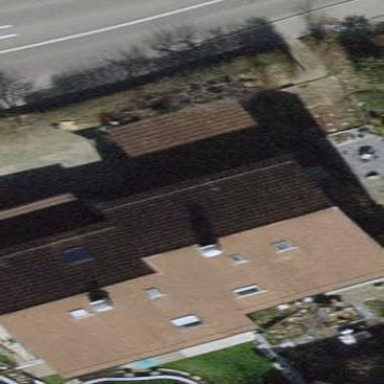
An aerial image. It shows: Building with tile roof.